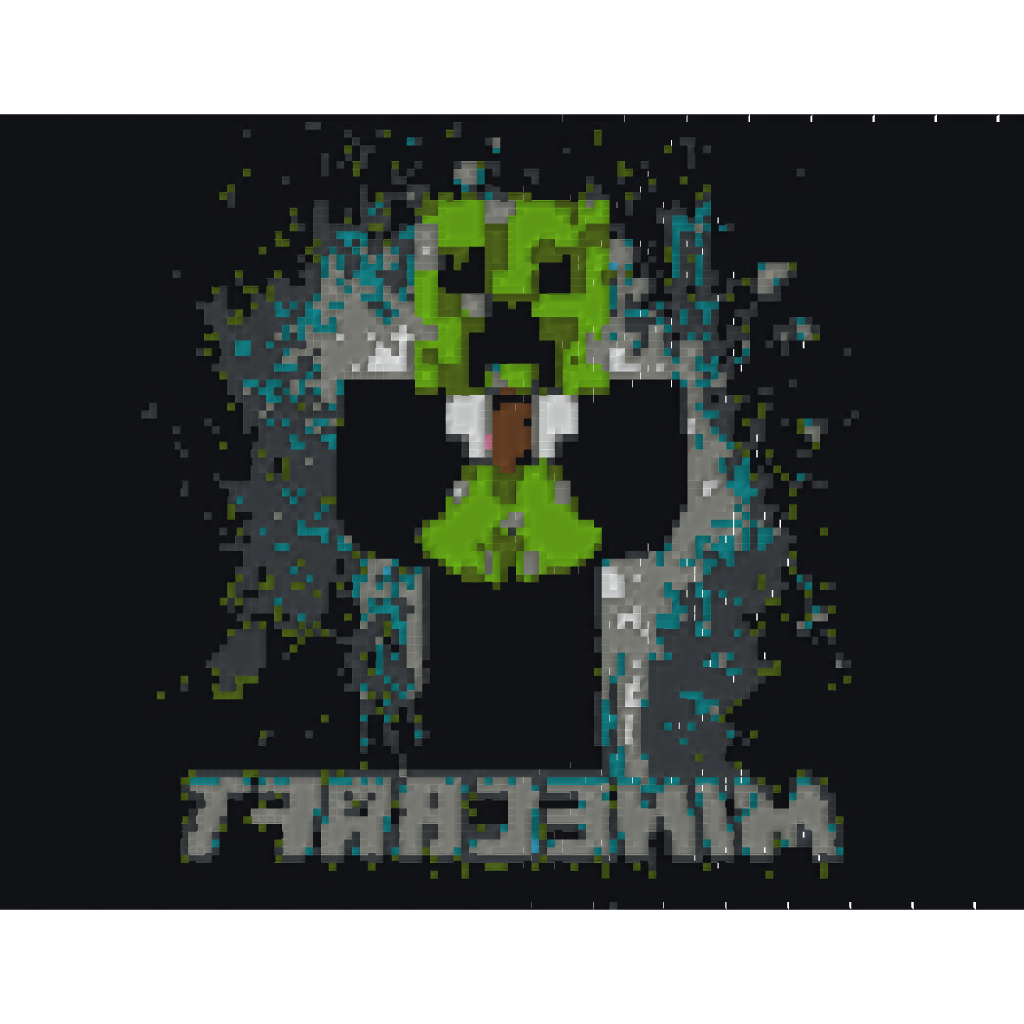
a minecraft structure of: Minecraft Creeper Man